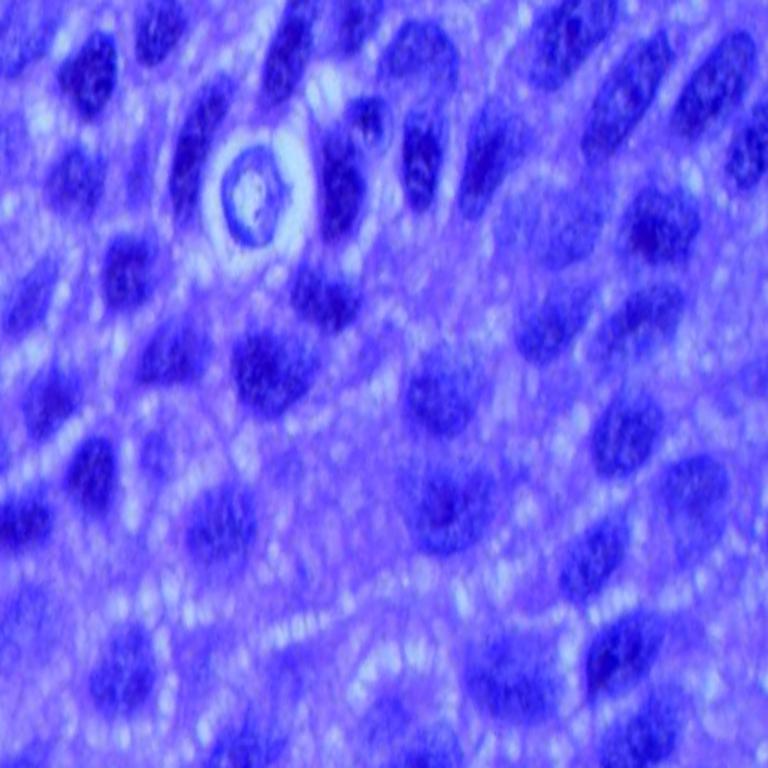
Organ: lung
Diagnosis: squamous carcinomas